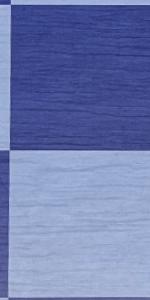
Label: Empty